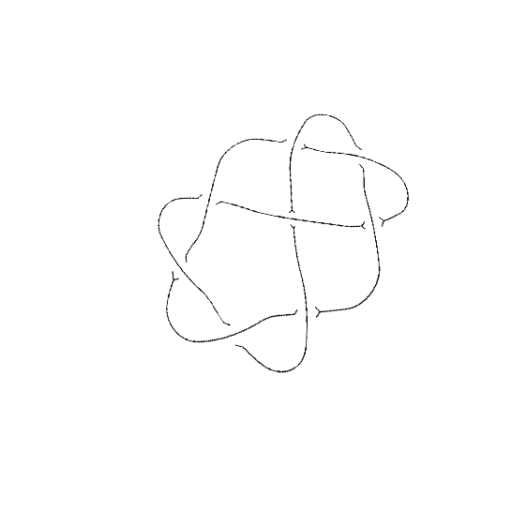
Crossing number: 8